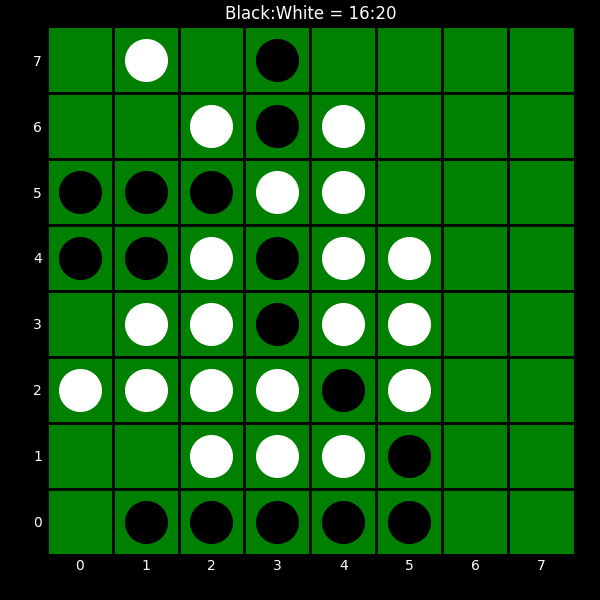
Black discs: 16
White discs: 20